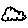
Label: cloud